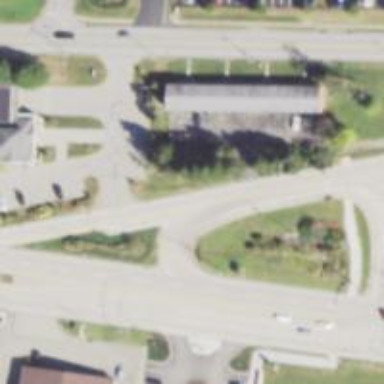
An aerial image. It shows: Jughandle intersection with tertiary link road.